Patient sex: F
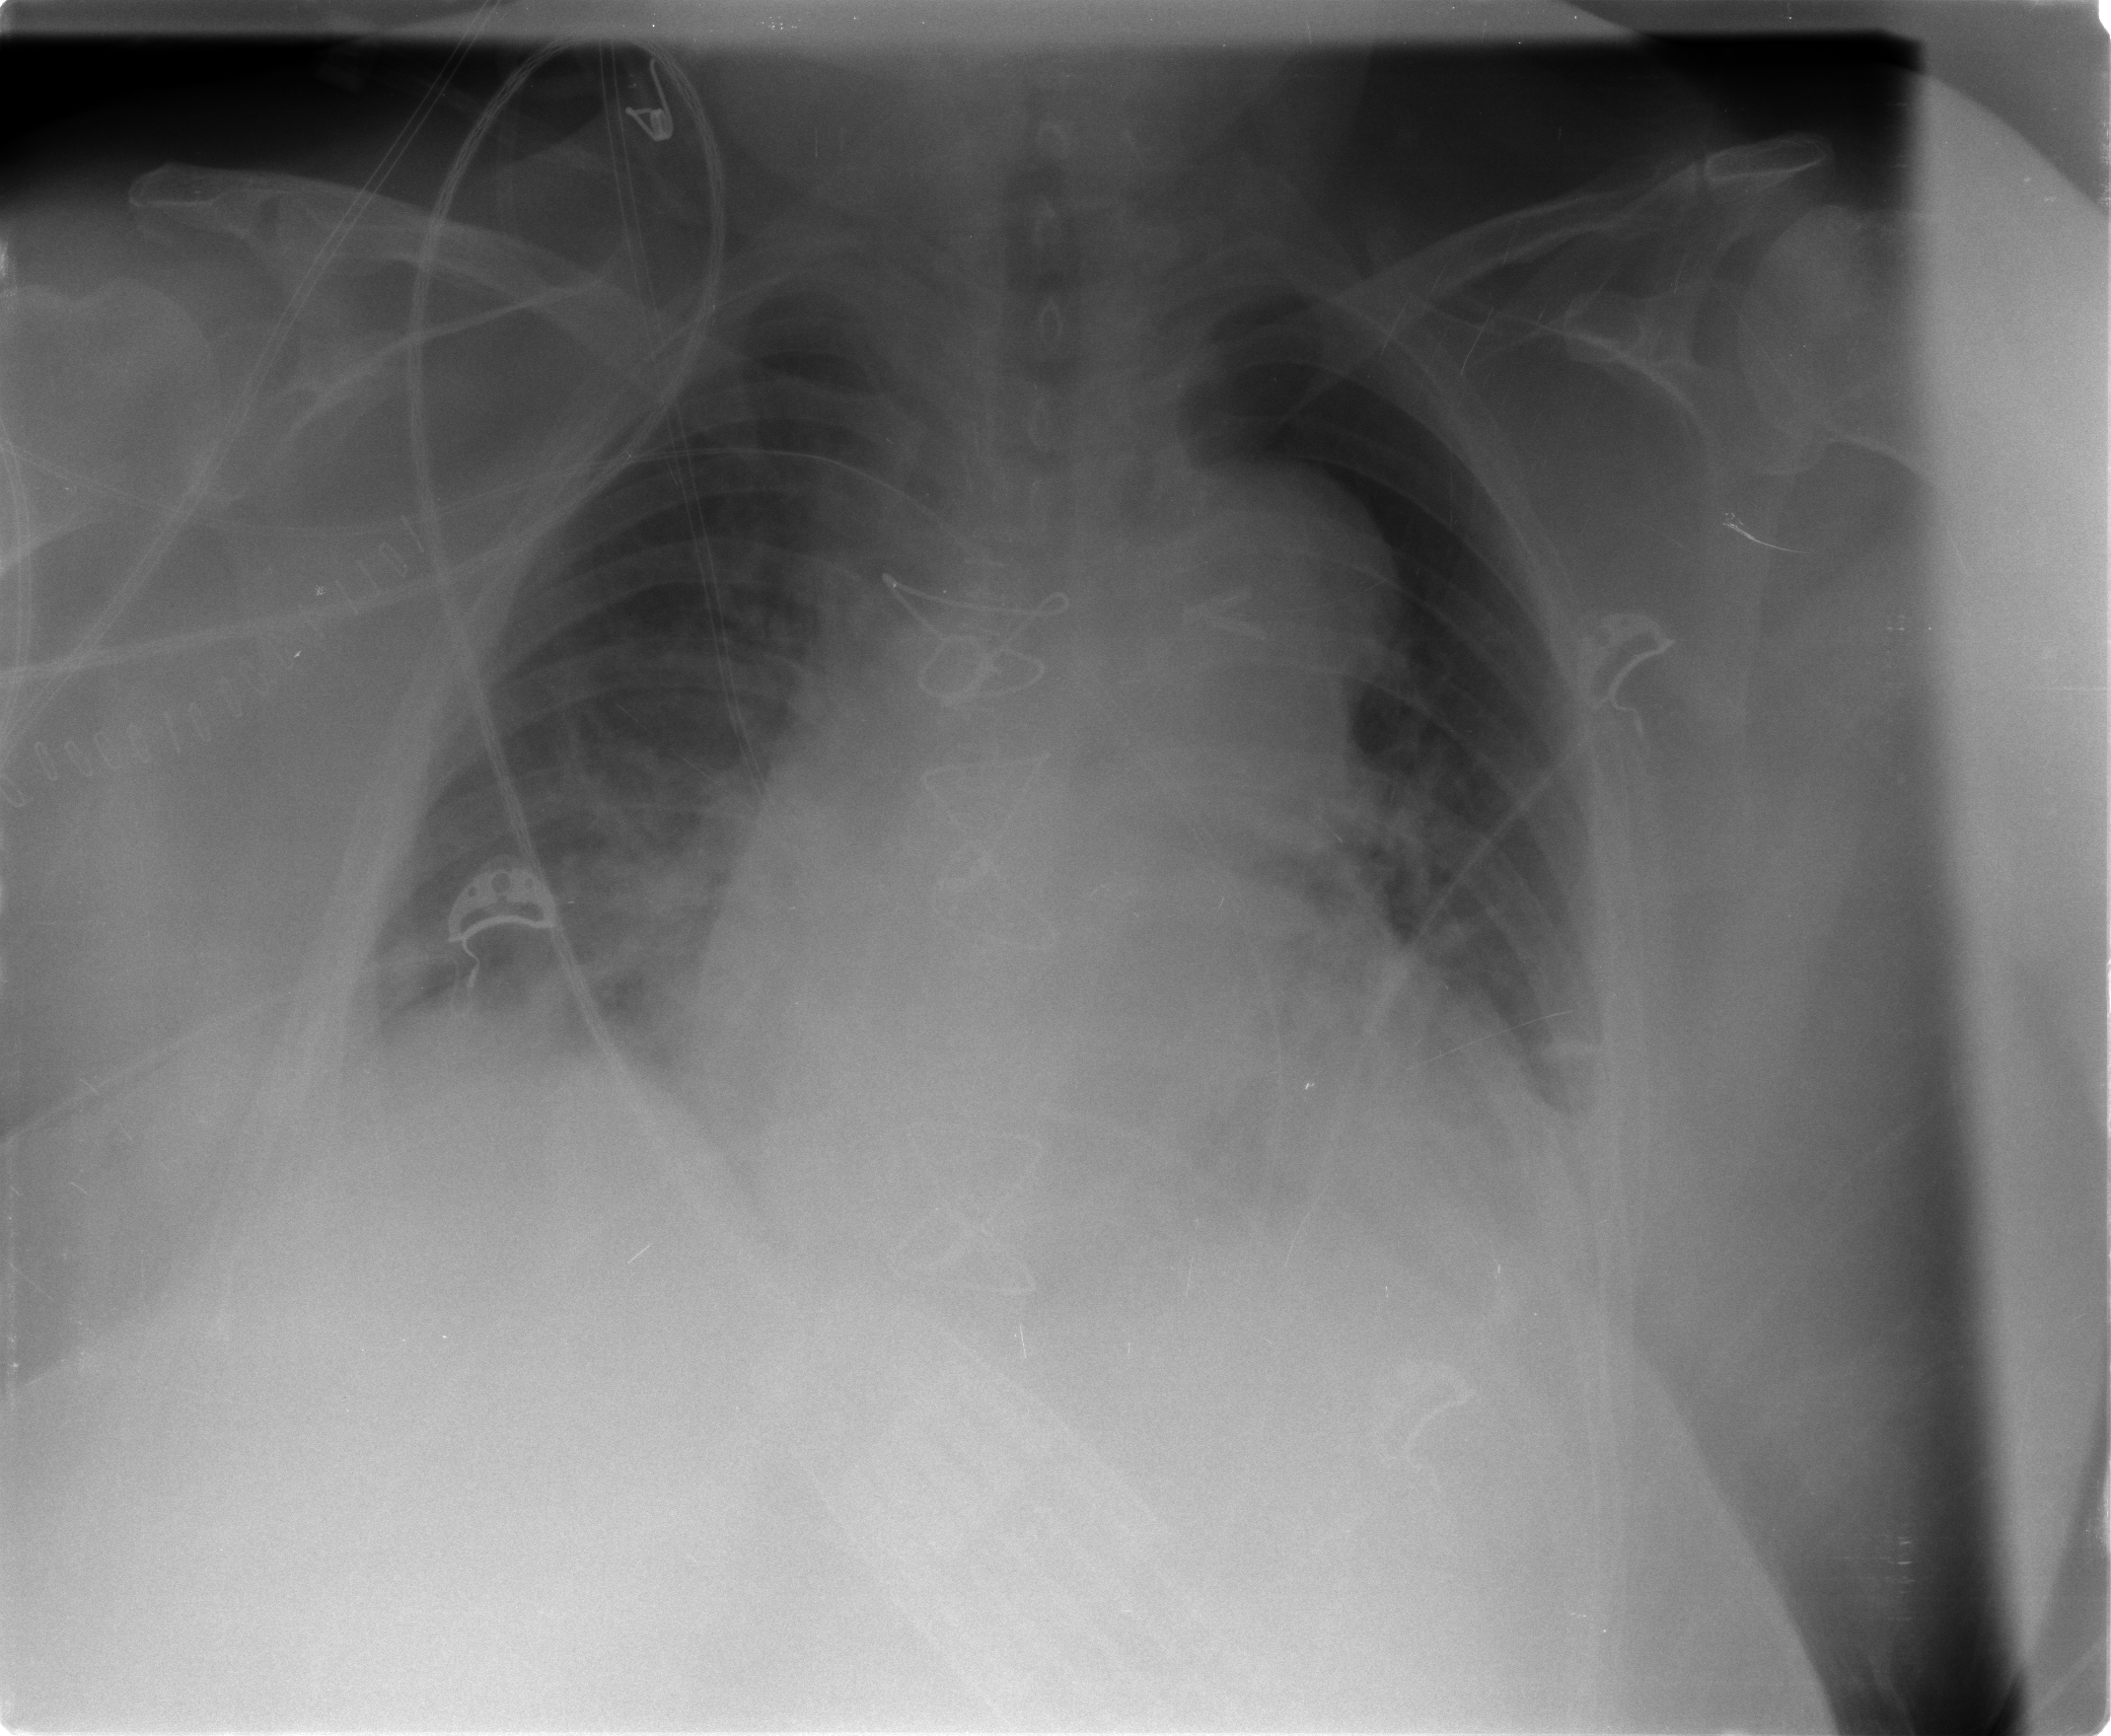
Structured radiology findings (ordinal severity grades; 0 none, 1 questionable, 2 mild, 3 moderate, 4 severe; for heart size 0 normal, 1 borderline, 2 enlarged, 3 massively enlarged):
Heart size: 2
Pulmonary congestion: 2
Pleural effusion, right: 2
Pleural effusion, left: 2
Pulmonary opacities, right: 0
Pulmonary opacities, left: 0
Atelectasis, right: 2
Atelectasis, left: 2